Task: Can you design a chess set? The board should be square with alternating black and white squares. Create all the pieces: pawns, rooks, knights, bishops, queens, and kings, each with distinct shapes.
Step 4322:
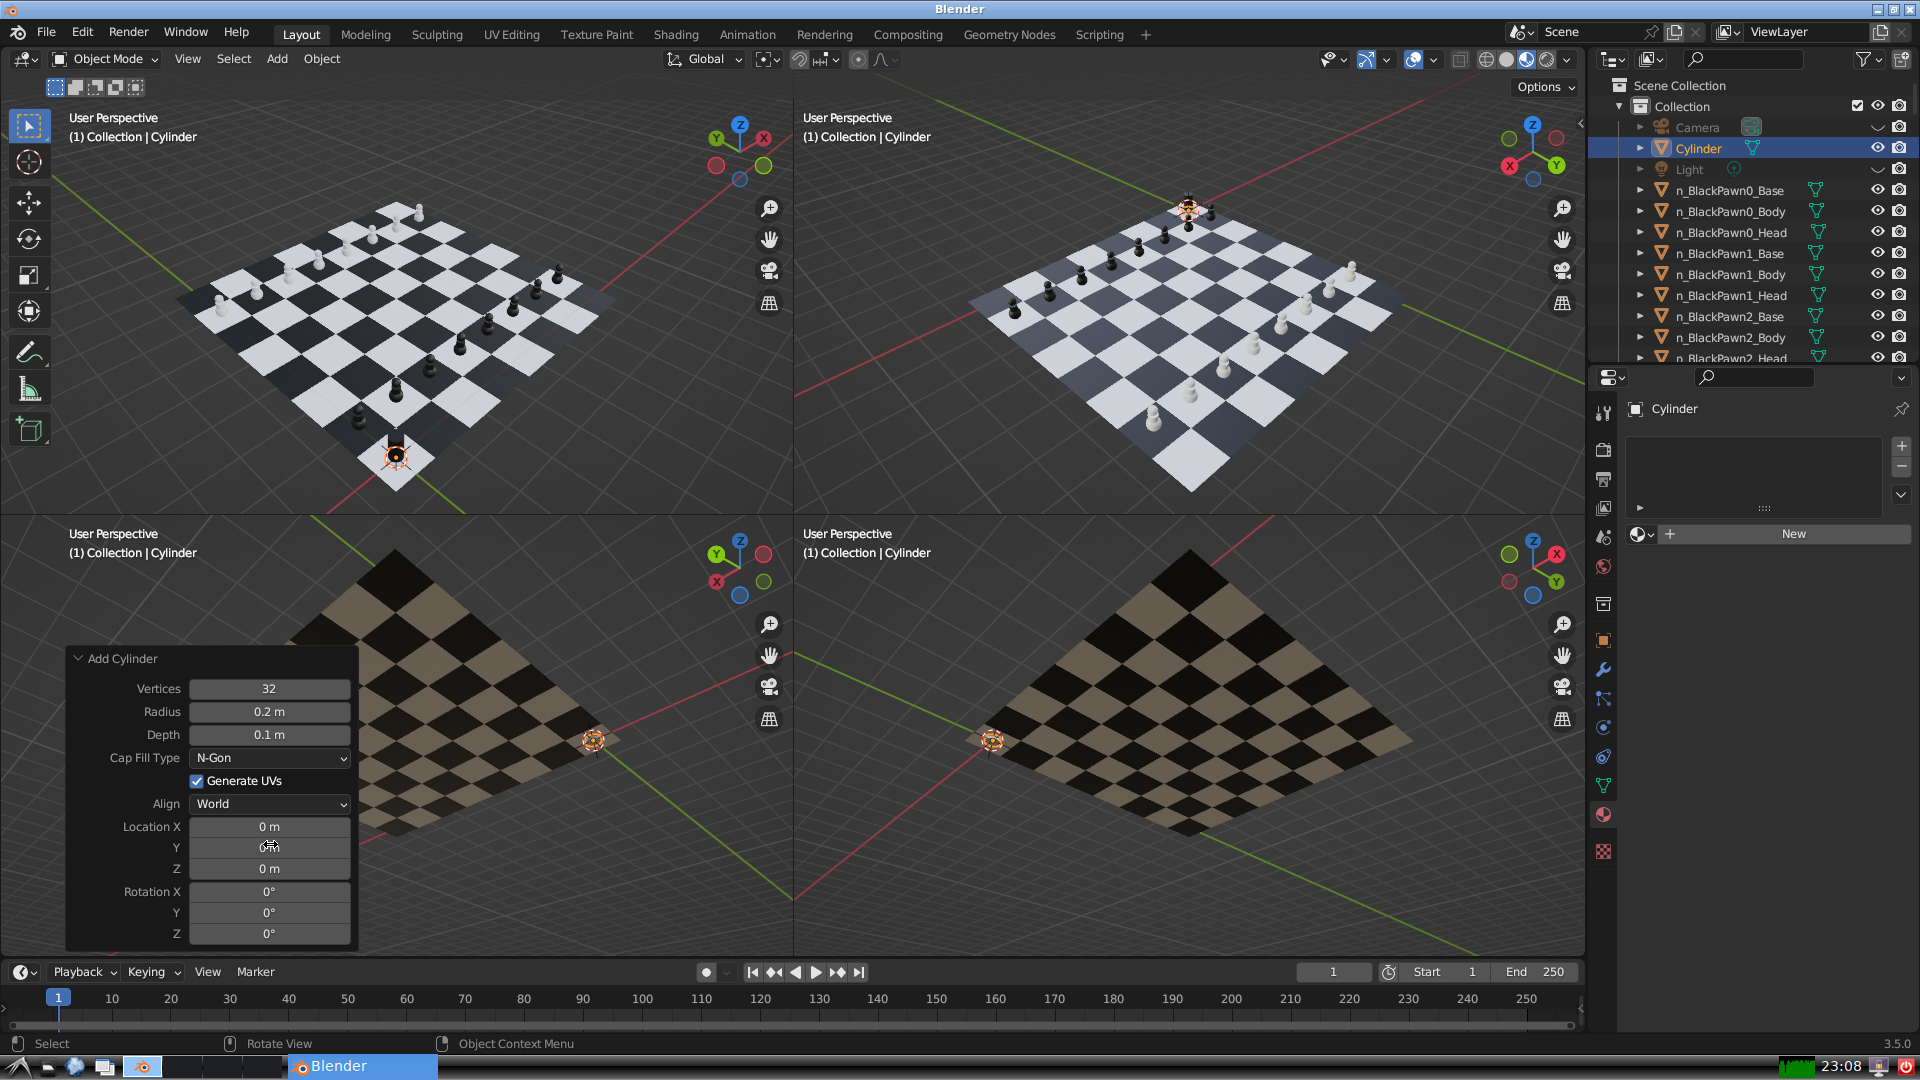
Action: click: no